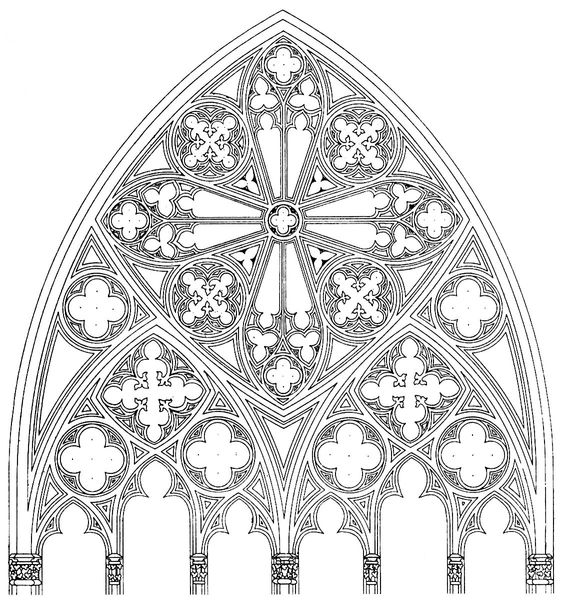
Titel: Kölner Dom St. Peter und Maria
Standort: Köln, Dom (EU - D - NRW)
Schlagwörter: weiß, blume, blumen, fenster, schwarz, skizze, säulen, zeichnung, blüte, dach, muster, ornament, architektur, rahmen, kirche, gotik, kreis, bogen, linien, detail, symmetrie, floral, verzierung, vier, kreuz, dom, symmetrisch, druck, schwarz weiss, kreise, entwurf, kapitelle, ornamental, kreuze, gotisch, rosette, spitzbogen, mandala, symetrisch, klee, wiederholung, rosetten, masswerk, zeichnugn, vierpass, kirchenfenster, dreipass, flamboyant, vierteilig, burgund, s#ulen, nonnenkopf